Question: I would like to know what are yours experiences regarding using EventSource for components that are common and that can be utilized few times within the same process.
One simple example. My shared component is TestQueue and I would like to utilize it few times with my process and again in PerfView to see what event belongs to which queue.
'''
public class TestQueue<T>
{
private readonly IEtwQueue _etwQueue;
private readonly Queue<T> _instance = new Queue<T>();
public TestQueue(IEtwQueue etwQueue)
{
_etwQueue = etwQueue;
}
public void Enqueue(T item)
{
_instance.Enqueue(item);
_etwQueue.CommandEnqueued(_instance.Count);
}
public T Dequeue()
{
_etwQueue.CommandDequed(_instance.Count);
return _instance.Dequeue();
}
}
public interface IEtwQueue
{
void CommandEnqueued(int items);
void CommandDequed(int items);
}
[EventSource(Name = "Test-ETW-Queue")]
public class EtwQueue : EventSource, IEtwQueue
{
public static EtwQueue Log = new EtwQueue();
private EtwQueue() { }
[Event(1)]
public void CommandEnqueued(int items) { if (IsEnabled()) WriteEvent(1, items); }
[Event(2)]
public void CommandDequed(int items) { if (IsEnabled()) WriteEvent(2, items); }
}
'''
And I would like to use it like this:
'''
TestQueue<string> testStringQueue = new TestQueue<string>(EtwQueue.Log);
TestQueue<int> testIntQueue = new TestQueue<int>(EtwQueue.Log);
testIntQueue.Enqueue(15);
testStringQueue.Enqueue("X");
'''
Here is what I have in PerfView:
<URL>
There is no difference between these two events.
I would like to know how could I identify them so that some name (string) or ID figures out as part of event name?
I know that I could use Tasks for logical grouping of events, but it is not what I would expect here, especially since they must be predefined in the event source.
Activity ID is also the same in the use case.
Cheers!
---
One better way then implementing two EventSources is passing event source name through constructor of custom implementation. Maybe this is the way to do it :)
So there is no EventSource attribute on custom event source class and constructor has event source name parameter:
'''
public class EtwQueueEventSource : EventSource, IEtwQueue
{
public EtwQueueEventSource(string sourceName) : base(sourceName) { }
[Event(1)]
public void CommandEnqueued(int items) { if (IsEnabled()) WriteEvent(1, items); }
[Event(2)]
public void CommandDequed(int items) { if (IsEnabled()) WriteEvent(2, items); }
}
'''
So previous usage example becomes something like:
'''
TestQueue<string> testStringQueue = new TestQueue<string>(new EtwQueueEventSource("Test-ETW-Queue-String"));
TestQueue<int> testIntQueue = new TestQueue<int>(new EtwQueueEventSource("Test-ETW-Queue-Integer"));
testIntQueue.Enqueue(15);
testStringQueue.Enqueue("X");
'''

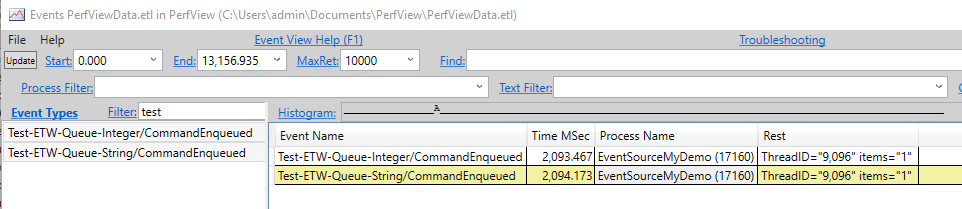
Answer: Instead of using two sources I would add a parameters where you can pass the name of the queue in and the ToString representation of the object.
'''
public class TestQueue<T>
{
private readonly IEtwQueue _etwQueue;
private readonly string _queueName;
private readonly Queue<T> _instance = new Queue<T>();
public TestQueue(IEtwQueue etwQueue, string queueName)
{
_etwQueue = etwQueue;
_queueName = queueName;
}
public void Enqueue(T item)
{
_instance.Enqueue(item);
if(_etwQueue.IsEnabled()) //So we only call item.ToString() if the queue is enabled.
{
_etwQueue.CommandEnqueued(_instance.Count, item.ToString(), queueName);
}
}
public T Dequeue()
{
T item = _instance.Dequeue();
if(_etwQueue.IsEnabled()) //So we only call item.ToString() if the queue is enabled.
{
_etwQueue.CommandDequed(_instance.Count, item.ToString(), queueName);
}
return
}
}
public interface IEtwQueue
{
void CommandEnqueued(int items, string itemDescription, string queueName);
void CommandDequed(int items, string itemDescription, string queueName);
}
[EventSource(Name = "Test-ETW-Queue")]
public class EtwQueue : EventSource, IEtwQueue
{
public static EtwQueue Log = new EtwQueue();
private EtwQueue() { }
[Event(1)]
public void CommandEnqueued(int items, string itemDescription, string queueName)
{
if (IsEnabled()) WriteEvent(1, items, itemDescription, queueName);
}
[Event(2)]
public void CommandDequed(int items, string itemDescription, string queueName)
{
if (IsEnabled()) WriteEvent(2, items, itemDescription, queueName);
}
'''
However, if you expect events to be raised you may want to increase performance by the unsafe code to call <URL>' overload.
'''
[EventSource(Name = "Test-ETW-Queue")]
public class EtwQueue : EventSource
{
public static EtwQueue Log = new EtwQueue();
private EtwQueue() { }
[Event(1)]
public void CommandEnqueued(int items, string itemDescription, string queueName)
{
if (IsEnabled()) WriteEvent(1, items, itemDescription, queueName);
}
[Event(2)]
public void CommandDequed(int items, string itemDescription, string queueName)
{
if (IsEnabled()) WriteEvent(2, items, itemDescription, queueName);
}
[NonEvent]
public unsafe void WriteEvent(int eventId, int arg1, string arg2, string arg3)
{
if (arg2 == null) arg2 = "";
if (arg3 == null) arg3 = "";
fixed (char* string2Bytes = arg2)
fixed (char* string3Bytes = arg3)
{
EventSource.EventData* descrs = stackalloc EventSource.EventData[3];
descrs[0].DataPointer = (IntPtr)(&arg1);
descrs[0].Size = 4;
descrs[1].DataPointer = (IntPtr)string2Bytes;
descrs[1].Size = ((arg2.Length + 1) * 2);
descrs[2].DataPointer = (IntPtr)string3Bytes;
descrs[2].Size = ((arg3.Length + 1) * 2);
WriteEventCore(eventId, 3, descrs);
}
}
}
'''